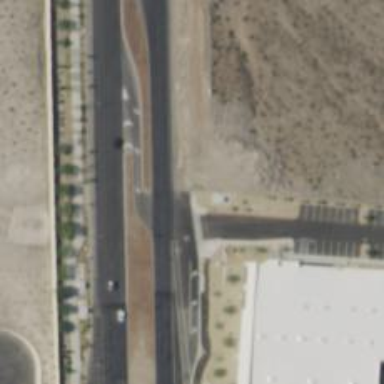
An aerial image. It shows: Primary link highway with asphalt surface.